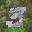
Label: 3